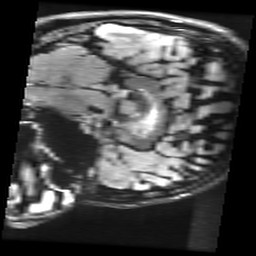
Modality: FLAIR
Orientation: sagittal
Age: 24
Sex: female
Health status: healthy
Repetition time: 12 s
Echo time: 0.09782 s